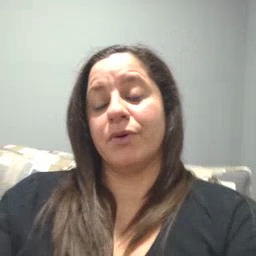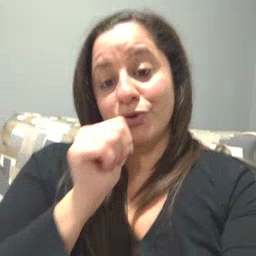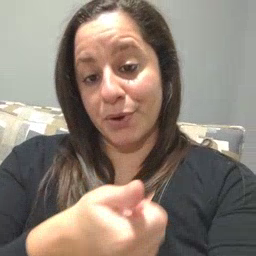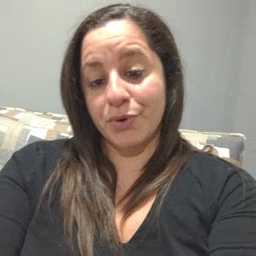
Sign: tomorrow